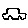
Label: car